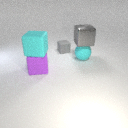
large cyan rubber cube in front of large gray metal cube